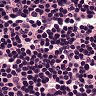
Metastatic tissue present: no